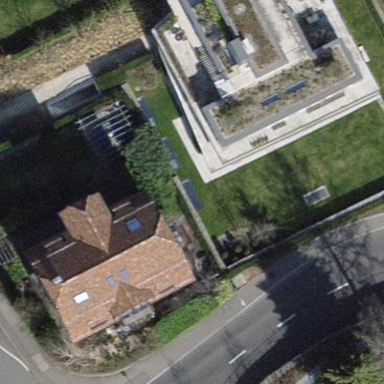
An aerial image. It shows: Apartments building with gambrel-shaped roof.